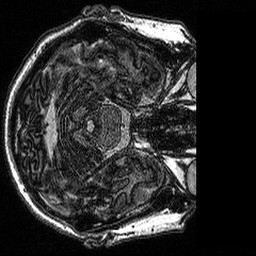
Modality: MP2RAGE
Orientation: axial
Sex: male
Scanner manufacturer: siemens
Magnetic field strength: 3 T
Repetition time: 5 s
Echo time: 0.00292 s